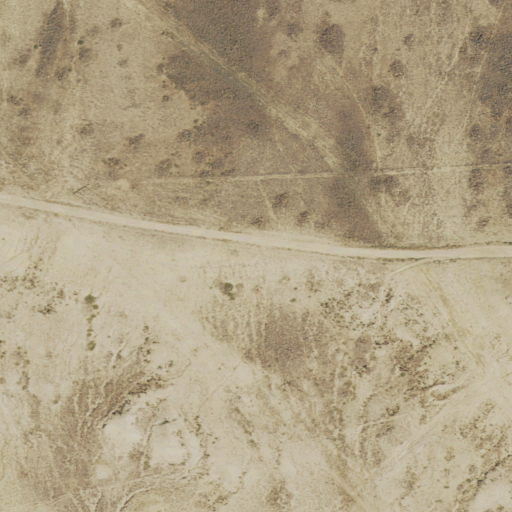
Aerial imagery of ridge(s) in Wyoming named Saddle Ridge containing only shrub